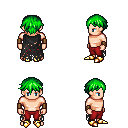
a pixel art fantasy rpg character, male body template, human, light skin, black tattered cape, red pants, green short bangs hairstyle, leather bracers, gold boots, four views (front, back, left, right), 2x2 character sprite sheet, small pixel art, hard edges, no anti-aliasing